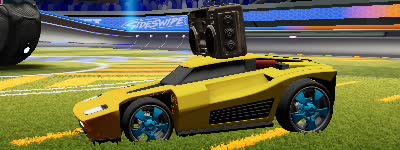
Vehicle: breakout